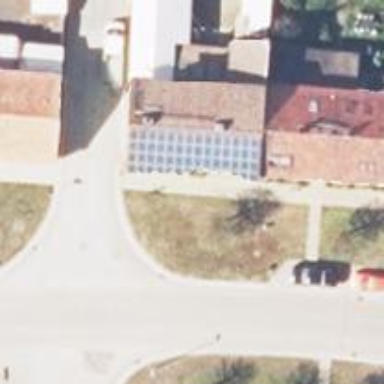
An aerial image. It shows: Small solar photovoltaic panel generator is producing electricity.